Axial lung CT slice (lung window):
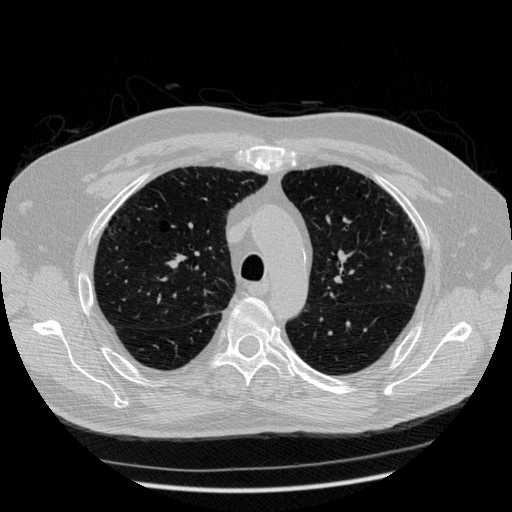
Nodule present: no